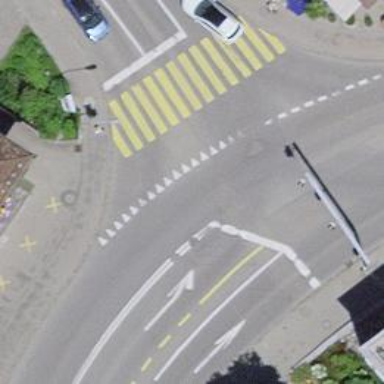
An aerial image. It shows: Unmarked crossing on the road.